Question: I require 3 Divs on top, middle and bottom

I have used a jquery to get the viewport height and applied a percentage of the same to the respective Top and Bottom divs only. However when I resize the page, things look ugly as the middle div overlaps the rest or vice versa. I need to maintain the margin of the middle div (as shown in the pic, which is around 10px)
Here is my Javascript
'''
$(document) .ready (function(){
function thirty_pc() {
var height = $(window).innerHeight();
var thirtypc = (40 * height) / 100;
thirtypc = parseInt(thirtypc) + 'px';
$(".botline,.topline").css('height',thirtypc);
}
$(document).ready(function() {
thirty_pc();
$(window).bind('resize', thirty_pc);
});
});
'''
Is there any way the same can be done using CSS or with JQUERY.
Looking forward for your help.
Thank you.
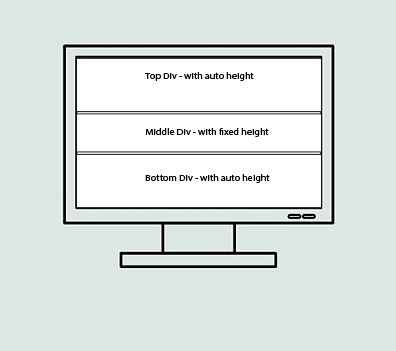
Answer: <URL>
Try using <URL>
'''
<div id="mainFlex">
<div id="box1"></div>
<div id="box2"></div>
<div id="box3"></div>
</div>
'''
'''
div {
border: 3px solid red;
margin: 10px;
}
#mainFlex {
display: -webkit-box;
display: box;
-webkit-box-orient: vertical;
box-orient: vertical;
-webkit-box-pack: center;
box-pack: center;
-webkit-box-direction: normal;
box-direction: normal;
-webkit-box-align: stretch;
ox-align: stretch;
border: 1px dashed blue;
}
#box1 {
-webkit-box-ordinal-group: 1;
box-ordinal-group: 1;
-webkit-box-flex: 0;
box-flex: 0;
height: auto;
min-height: 100px;
}
#box2 {
-webkit-box-ordinal-group: 2;
box-ordinal-group: 2;
-webkit-box-flex: 0;
box-flex: 0;
height: 100px;
}
#box3 {
-webkit-box-ordinal-group: 3;
box-ordinal-group: 3;
-webkit-box-flex: 0;
box-flex: 0;
height: auto;
min-height: 100px;
}
'''